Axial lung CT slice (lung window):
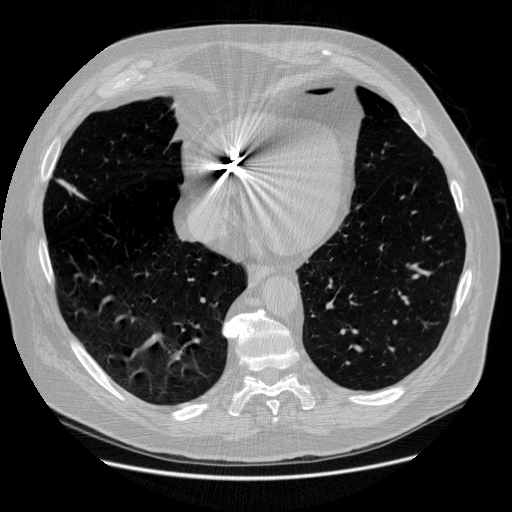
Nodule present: no